Field crop: maize
Growth stage: 2
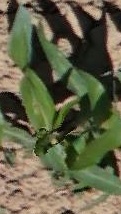
Species: maize